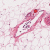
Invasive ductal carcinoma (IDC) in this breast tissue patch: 0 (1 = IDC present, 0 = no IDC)